RGB frame:
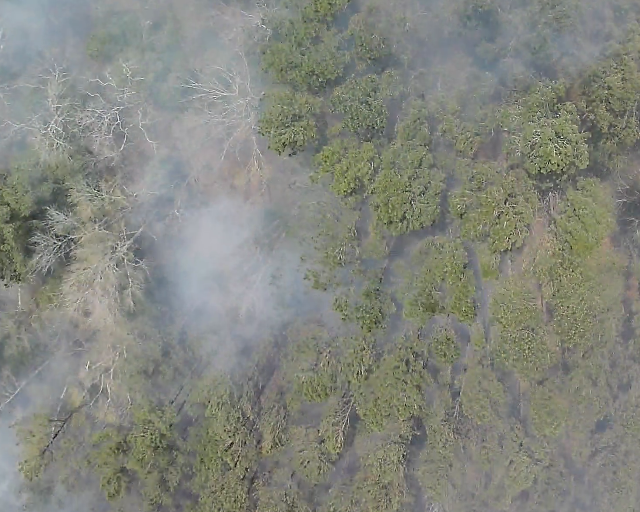
Thermal frame:
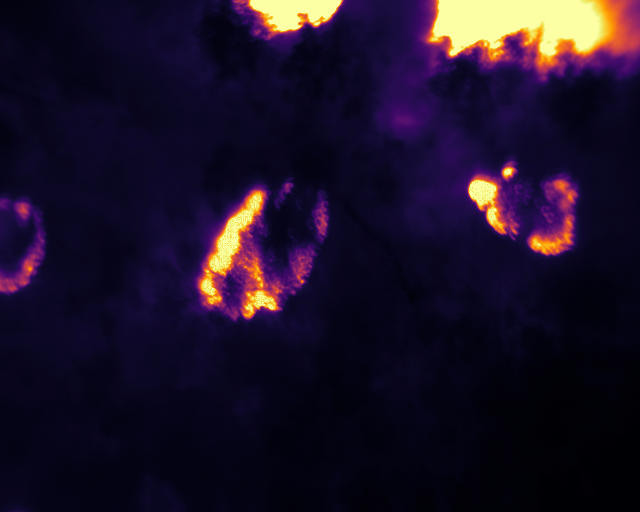
Captured: 2026-02-26 02:30:15
Pixels at or above 80 °C: 23516 (fraction of frame: 0.07177)